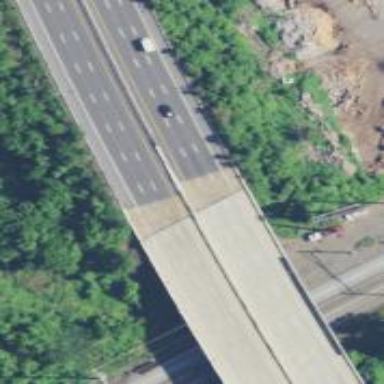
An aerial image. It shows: Bridge over trunk highway expressway.